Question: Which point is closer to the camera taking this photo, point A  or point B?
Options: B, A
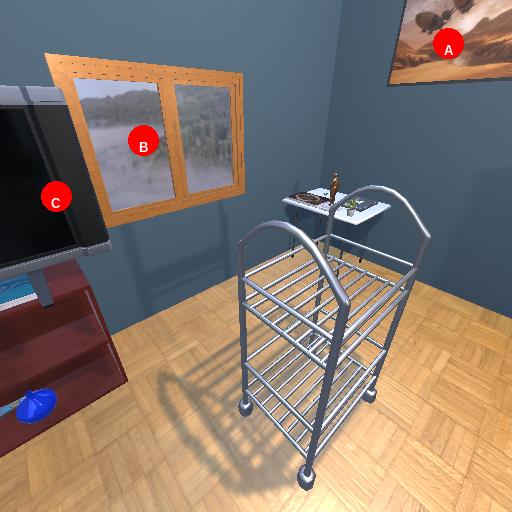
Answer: B